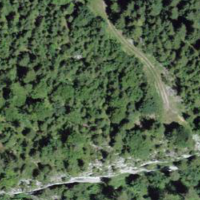
EUNIS habitat code: 43
Species observed at this site:
Vincetoxicum hirundinaria